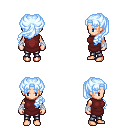
a pixel art fantasy rpg character, female body template, human, light skin, maroon tunic, metal pants, white cyan princess hairstyle, white cloth bandages, four views (front, back, left, right), 2x2 character sprite sheet, small pixel art, hard edges, no anti-aliasing